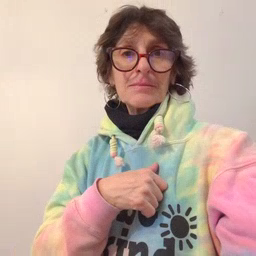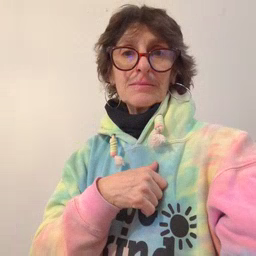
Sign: not